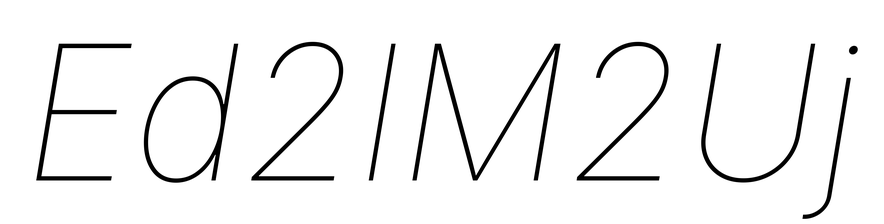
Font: Inter-Italic_Thin_Italic